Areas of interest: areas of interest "Hospital"
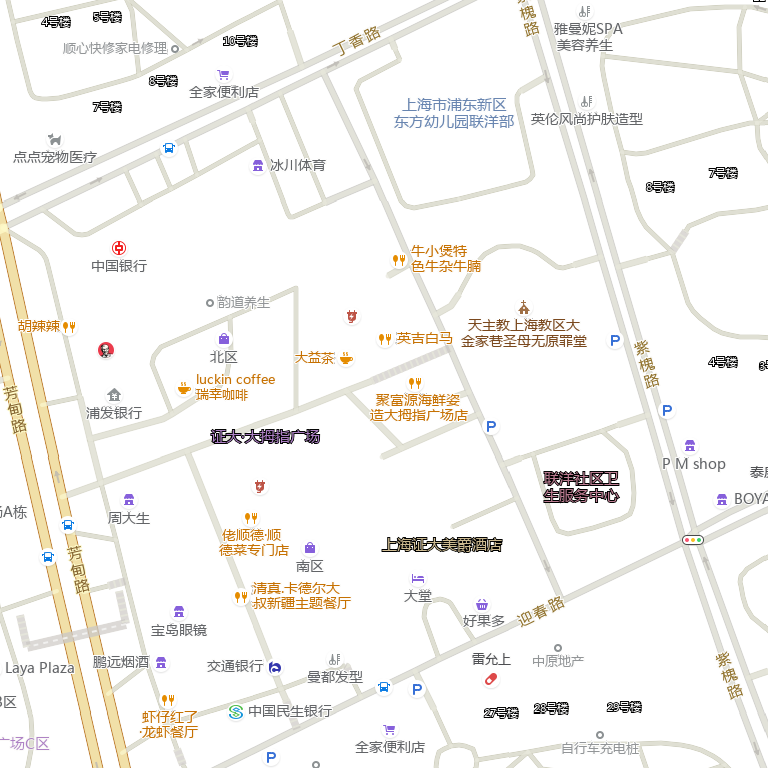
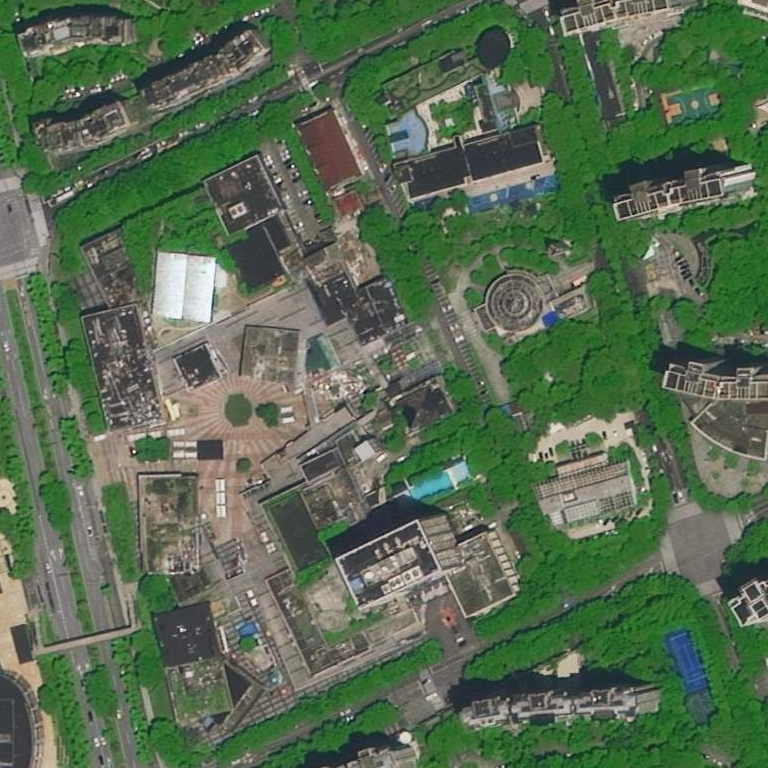